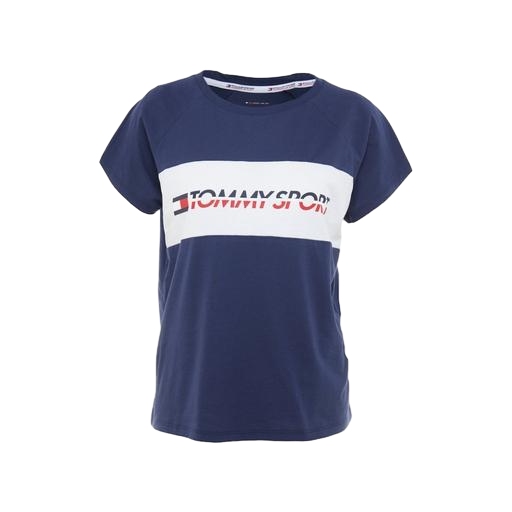
panel t-shirt, blue colorblock logo graphic tee, women's tee, white background